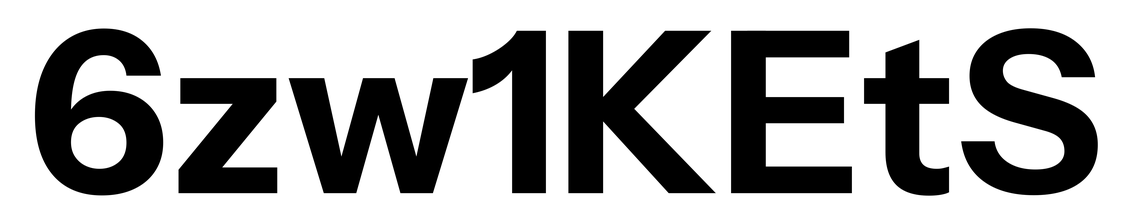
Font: InstrumentSans_Bold